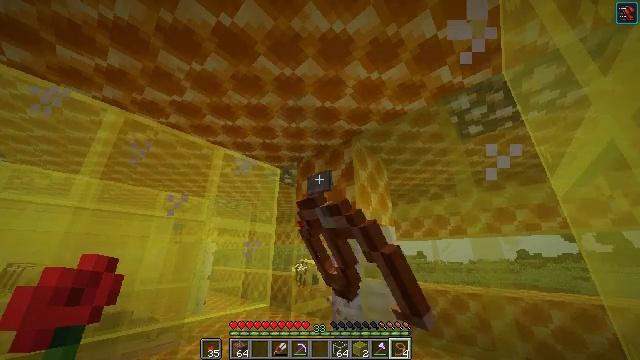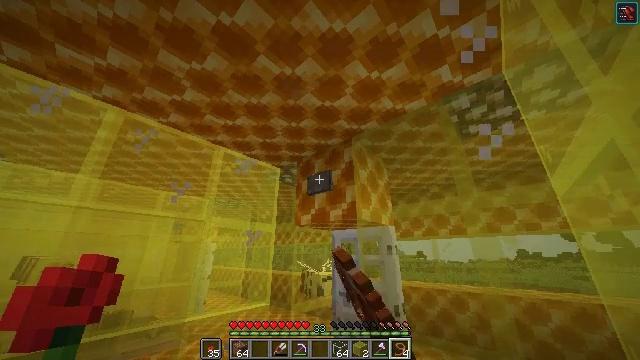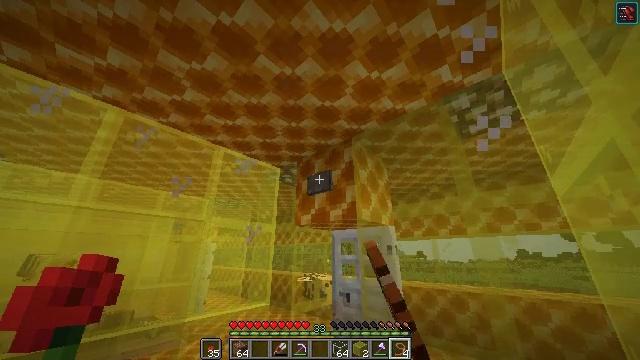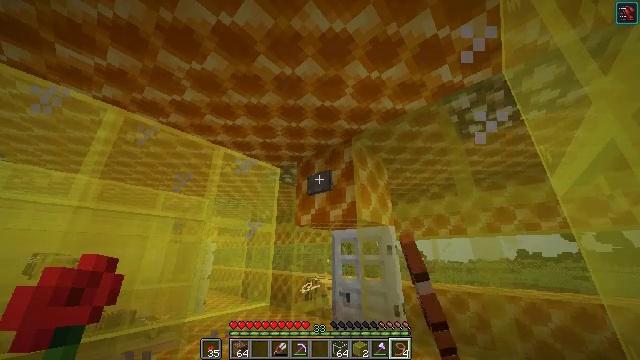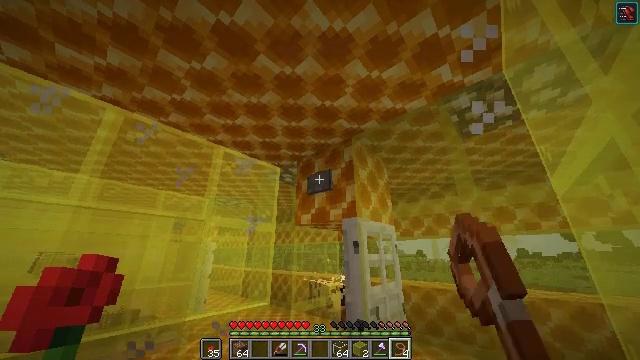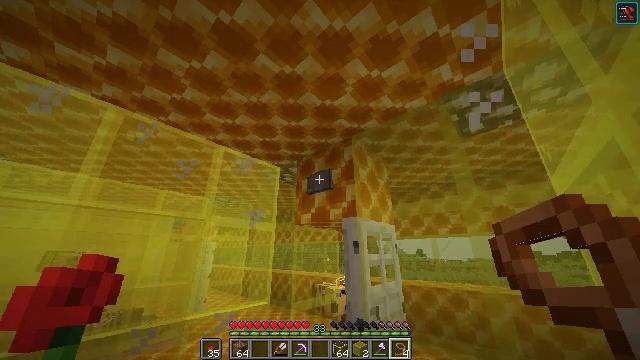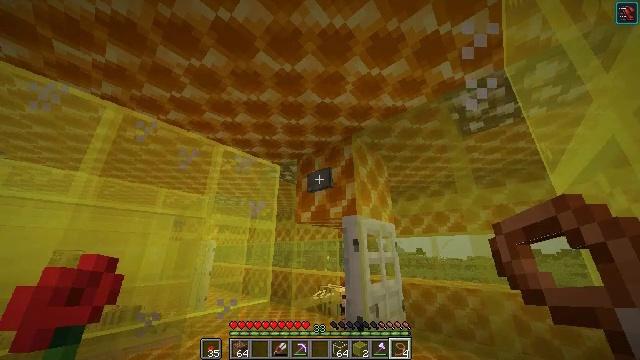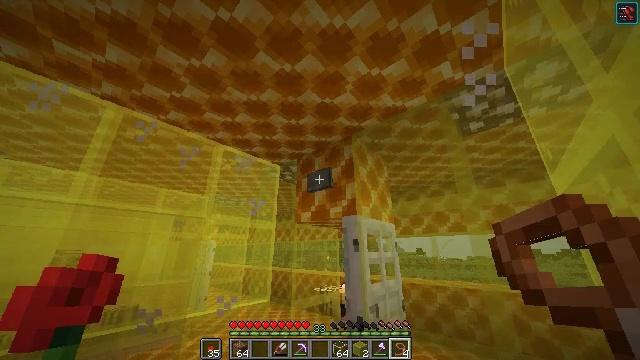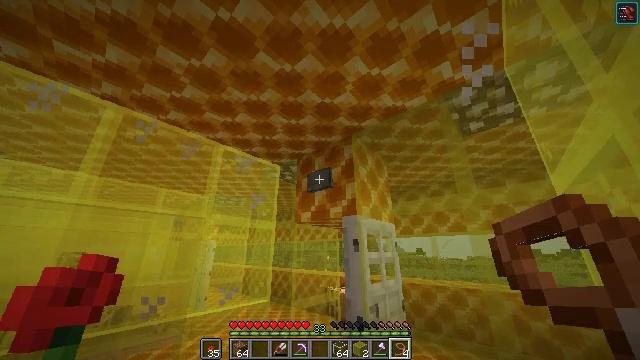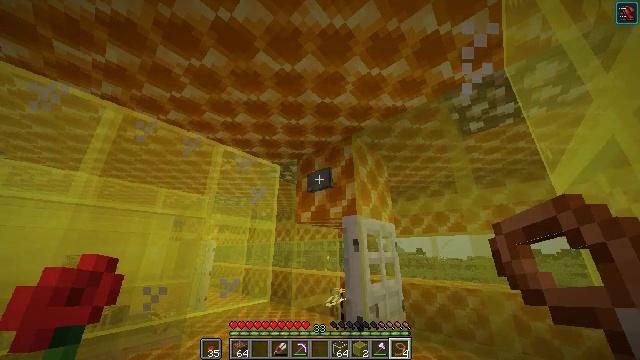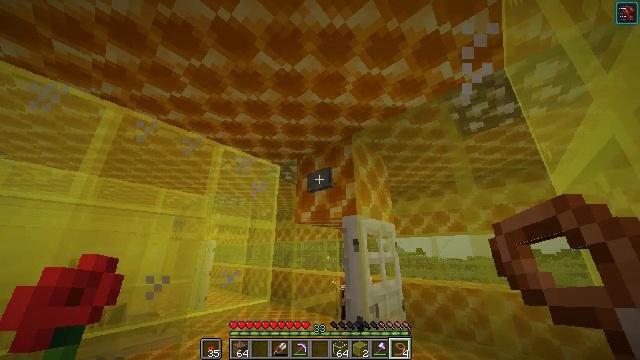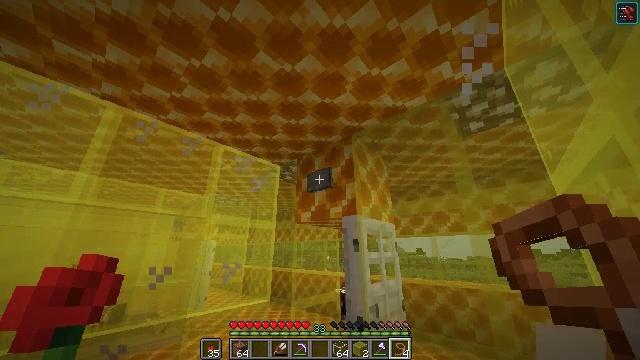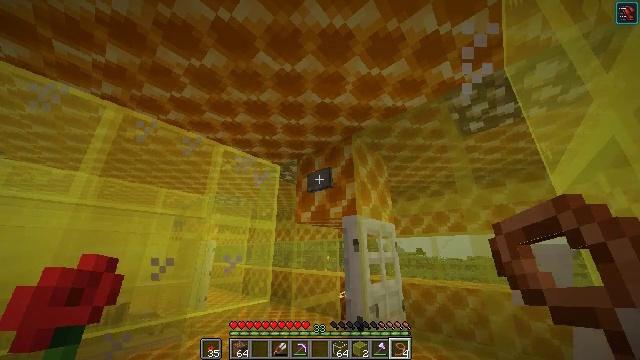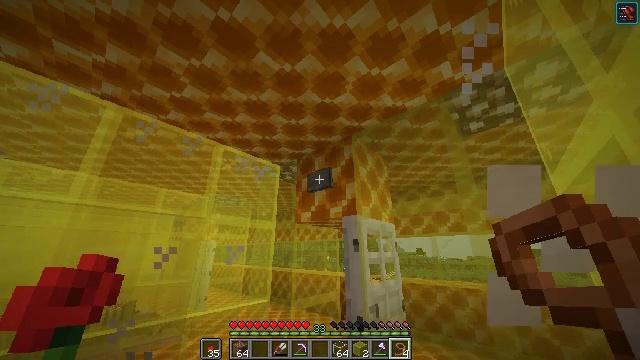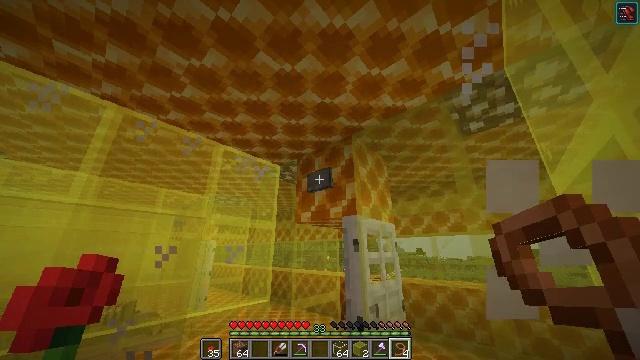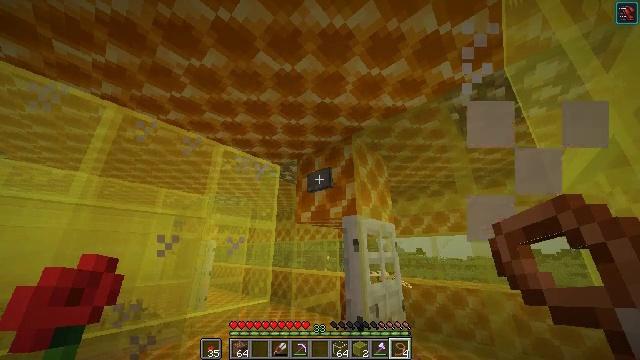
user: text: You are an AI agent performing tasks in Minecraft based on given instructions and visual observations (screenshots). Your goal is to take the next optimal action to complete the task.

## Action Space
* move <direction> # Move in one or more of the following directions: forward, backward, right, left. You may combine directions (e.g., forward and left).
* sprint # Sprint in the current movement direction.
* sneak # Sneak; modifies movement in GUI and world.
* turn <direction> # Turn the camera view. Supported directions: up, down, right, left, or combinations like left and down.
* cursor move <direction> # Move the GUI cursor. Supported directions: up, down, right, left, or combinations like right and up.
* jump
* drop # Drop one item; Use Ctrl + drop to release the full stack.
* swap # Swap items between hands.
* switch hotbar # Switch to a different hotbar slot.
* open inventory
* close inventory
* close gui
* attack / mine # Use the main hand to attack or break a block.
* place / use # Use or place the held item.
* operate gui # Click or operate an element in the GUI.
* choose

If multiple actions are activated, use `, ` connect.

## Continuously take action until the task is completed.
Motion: motion action
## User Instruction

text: Gather the yellow stained glass pane from the structure.
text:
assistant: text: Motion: no_op
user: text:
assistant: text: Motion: no_op
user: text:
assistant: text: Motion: no_op
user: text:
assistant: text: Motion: no_op
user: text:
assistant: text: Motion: no_op
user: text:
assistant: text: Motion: no_op
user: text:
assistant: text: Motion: no_op
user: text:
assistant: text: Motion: no_op
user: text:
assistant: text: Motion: no_op
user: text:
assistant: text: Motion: no_op
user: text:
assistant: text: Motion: no_op
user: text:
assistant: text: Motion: no_op
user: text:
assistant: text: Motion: no_op
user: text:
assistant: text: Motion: no_op
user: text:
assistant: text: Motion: no_op
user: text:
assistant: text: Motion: no_op
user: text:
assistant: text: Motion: no_op
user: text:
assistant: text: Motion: no_op
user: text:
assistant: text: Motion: no_op
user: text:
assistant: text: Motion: no_op
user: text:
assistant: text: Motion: no_op
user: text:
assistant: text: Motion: no_op
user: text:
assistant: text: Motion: no_op
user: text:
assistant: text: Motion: no_op
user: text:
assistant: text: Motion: no_op
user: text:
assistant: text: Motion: use / place
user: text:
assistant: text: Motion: use / place
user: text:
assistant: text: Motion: use / place
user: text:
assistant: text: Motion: use / place
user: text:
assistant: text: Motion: use / place